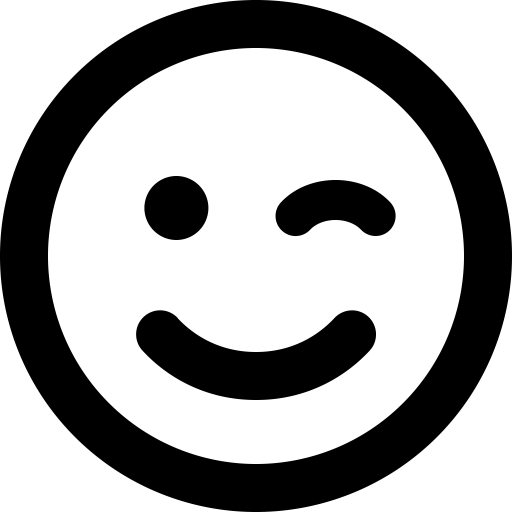
Tags: icon, FontAwesome, fa-icon, outline, face, smile, wink